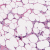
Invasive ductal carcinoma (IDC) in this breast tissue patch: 1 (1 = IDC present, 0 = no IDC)